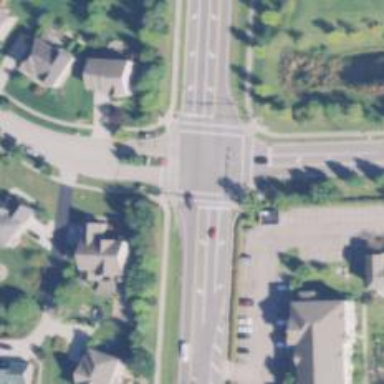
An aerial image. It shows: Crossing with marked lines on the road.